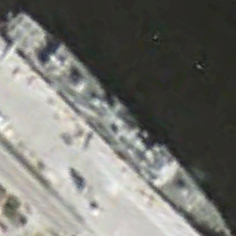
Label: cruiser